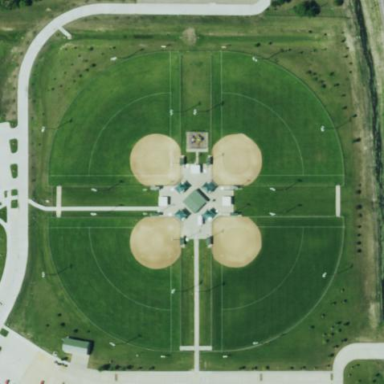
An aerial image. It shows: Softball pitch for leisure land activities.